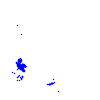
Particle: kaon